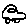
Label: car